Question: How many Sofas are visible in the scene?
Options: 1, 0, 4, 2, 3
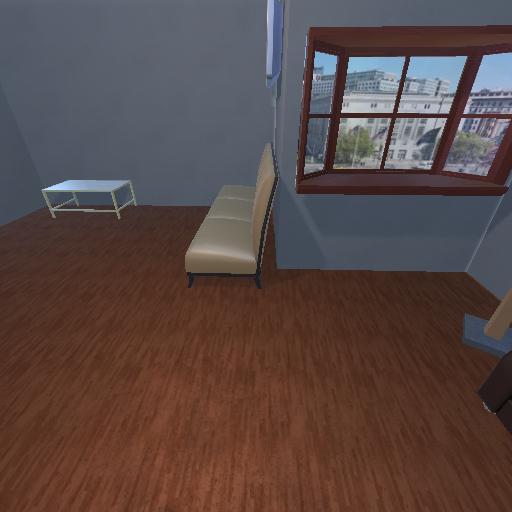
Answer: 1